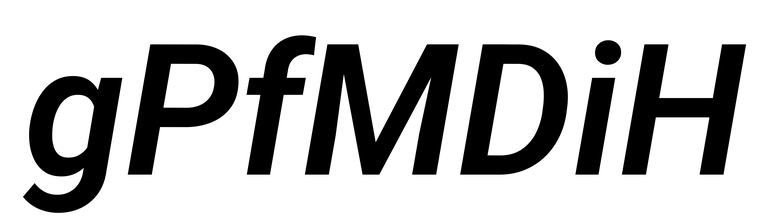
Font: Roboto-Italic_SemiBold_Italic